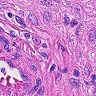
Metastatic tissue present: yes